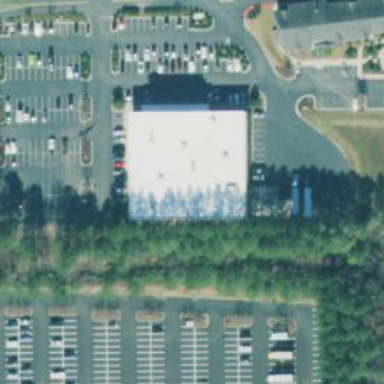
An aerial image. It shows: Building used as fitness center.